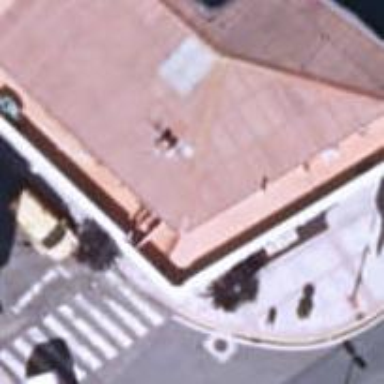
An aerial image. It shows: Café.